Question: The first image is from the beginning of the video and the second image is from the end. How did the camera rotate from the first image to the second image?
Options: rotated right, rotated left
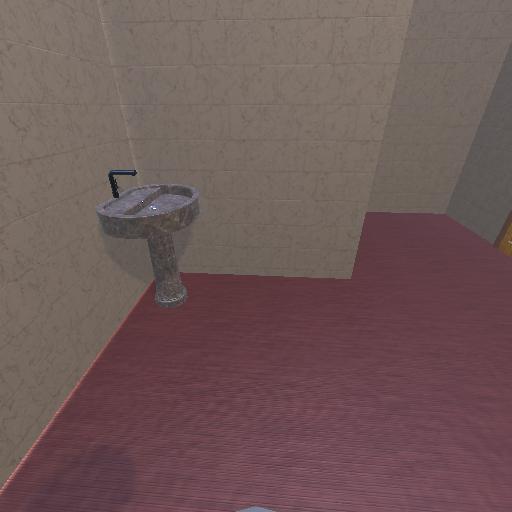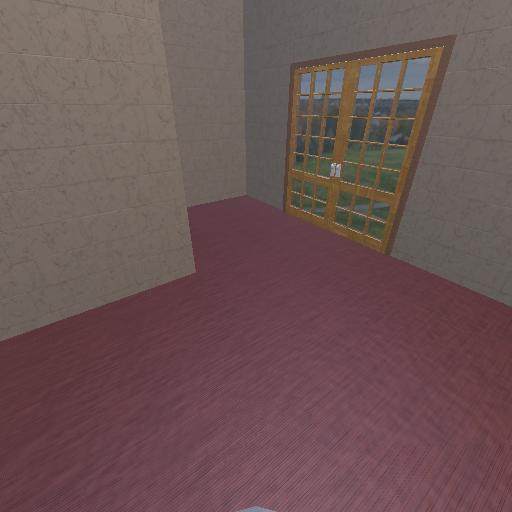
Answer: rotated right